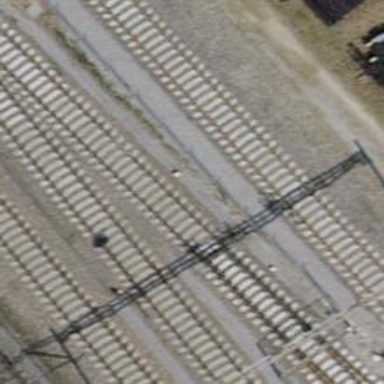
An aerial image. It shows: Railway switch.